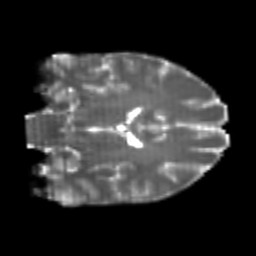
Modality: T2w
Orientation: coronal
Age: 20
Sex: male
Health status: healthy
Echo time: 0.074 s